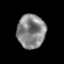
Tissue: prostate
Cell type: Myeloid cells
Senescence score: 0.3516
Nuclear area (px): 934
Mean DAPI intensity: 133.533